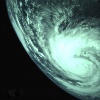
Label: cloud